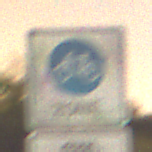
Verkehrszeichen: BeginnFahrradzone
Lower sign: MehrfachbesetzePersonenkraftwagenFrei
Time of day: Night
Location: Outdoor (Nature)
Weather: Clear
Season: NotSpecified
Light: Natural